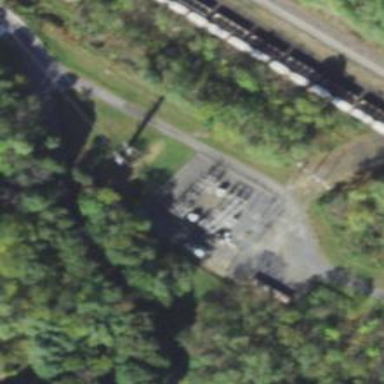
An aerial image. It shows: Power substation.